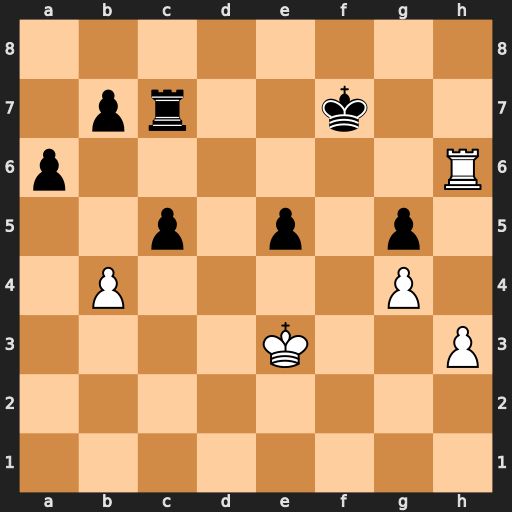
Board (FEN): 8/1pr2k2/p6R/2p1p1p1/1P4P1/4K2P/8/8
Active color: w
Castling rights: -
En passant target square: -
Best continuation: Rh7+ Ke6 Rxc7